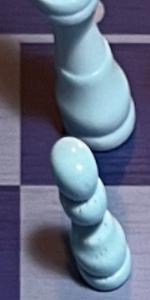
Label: Pawn_White